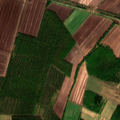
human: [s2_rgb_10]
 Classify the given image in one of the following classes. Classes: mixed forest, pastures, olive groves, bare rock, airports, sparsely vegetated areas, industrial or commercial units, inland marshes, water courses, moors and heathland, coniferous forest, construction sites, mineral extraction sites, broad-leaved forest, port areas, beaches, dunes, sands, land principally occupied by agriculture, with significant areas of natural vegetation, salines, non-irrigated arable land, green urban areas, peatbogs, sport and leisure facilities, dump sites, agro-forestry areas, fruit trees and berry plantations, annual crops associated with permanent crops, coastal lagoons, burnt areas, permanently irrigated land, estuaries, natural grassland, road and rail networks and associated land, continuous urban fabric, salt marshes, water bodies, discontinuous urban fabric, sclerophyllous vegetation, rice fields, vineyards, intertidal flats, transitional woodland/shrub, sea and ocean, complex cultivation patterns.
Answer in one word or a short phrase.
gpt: non-irrigated arable land, land principally occupied by agriculture, with significant areas of natural vegetation, mixed forest